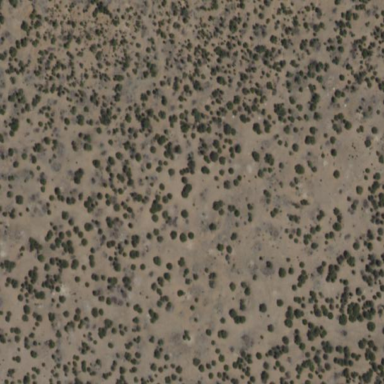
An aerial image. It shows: Area covered in scrub vegetation.